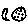
Label: moon